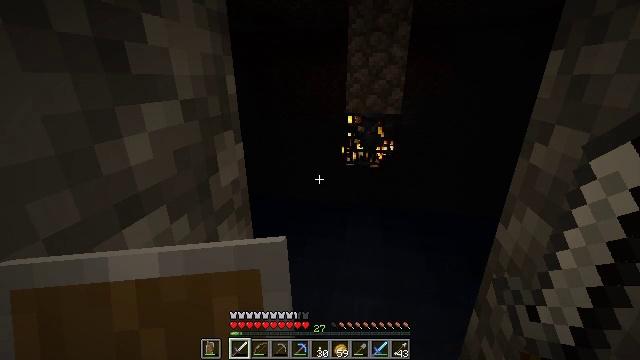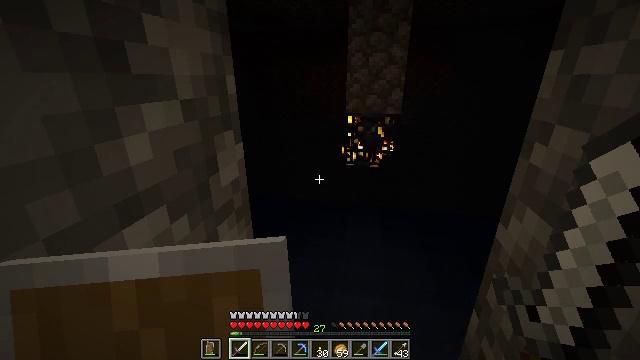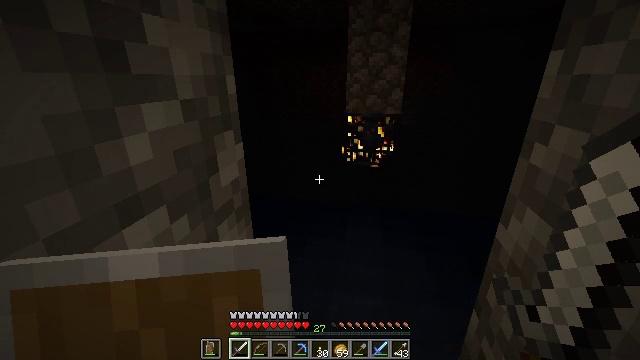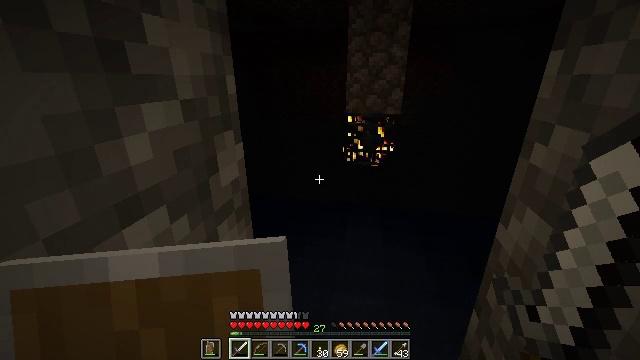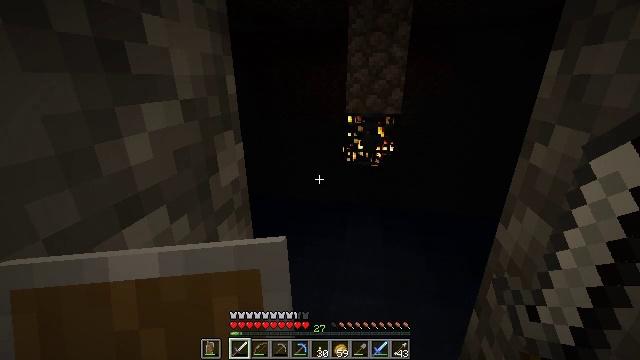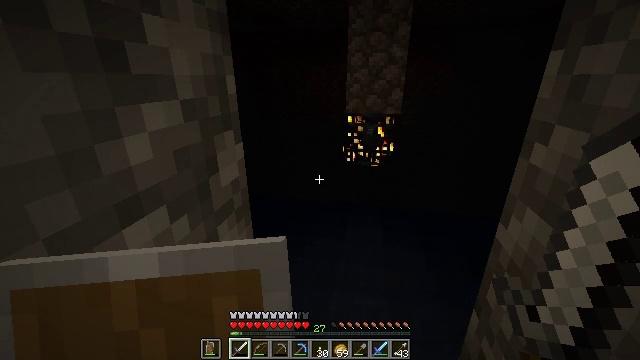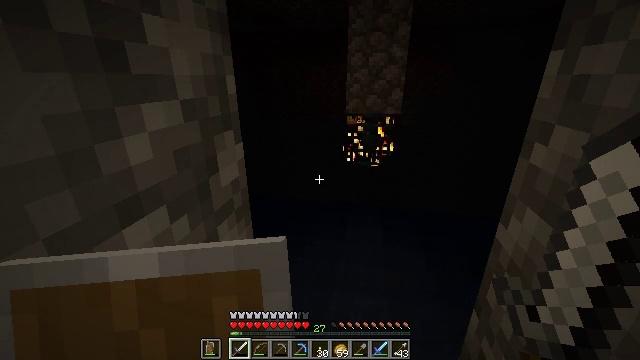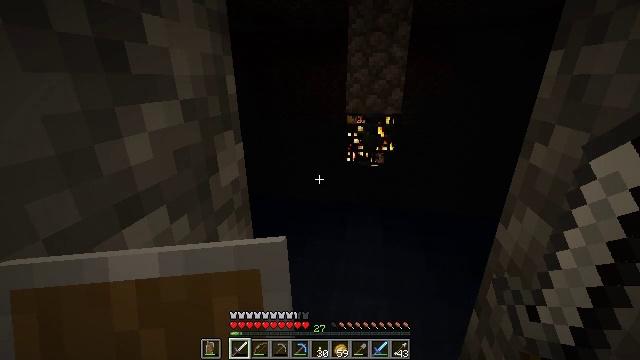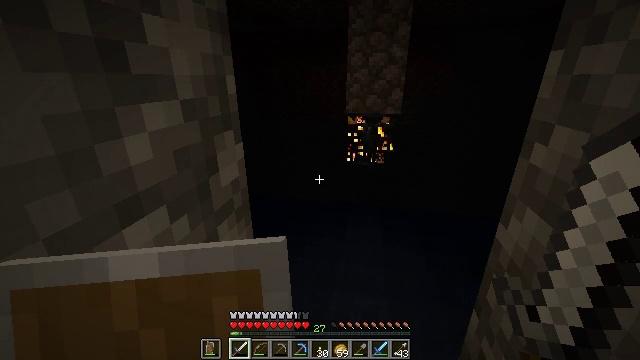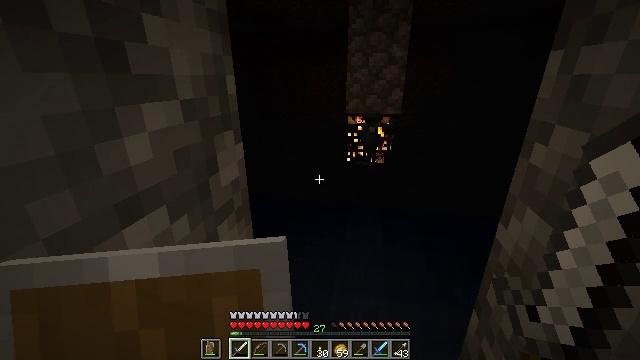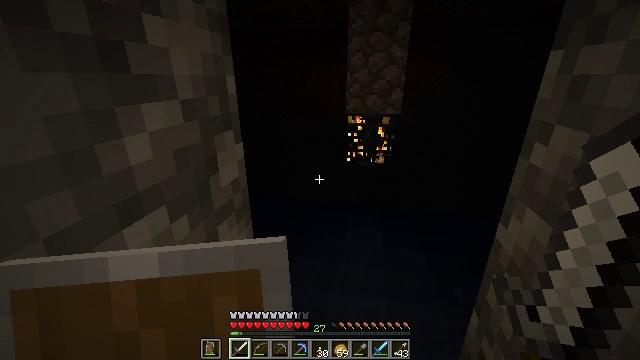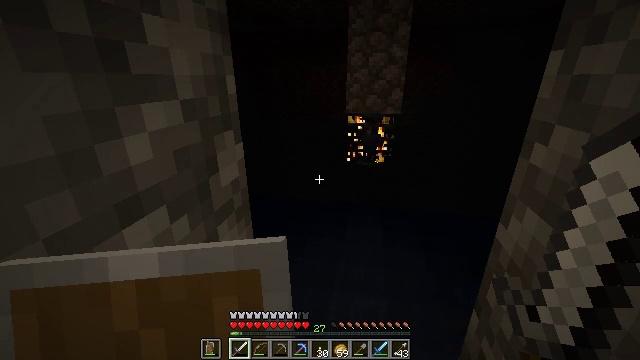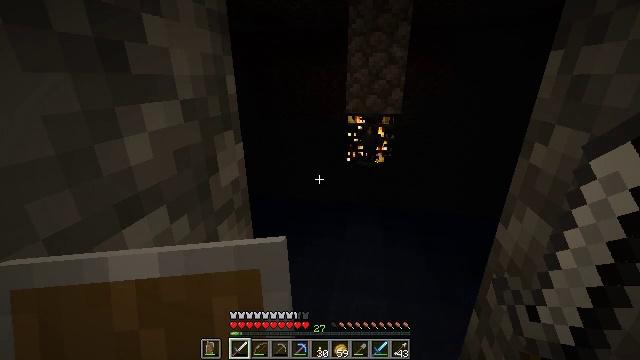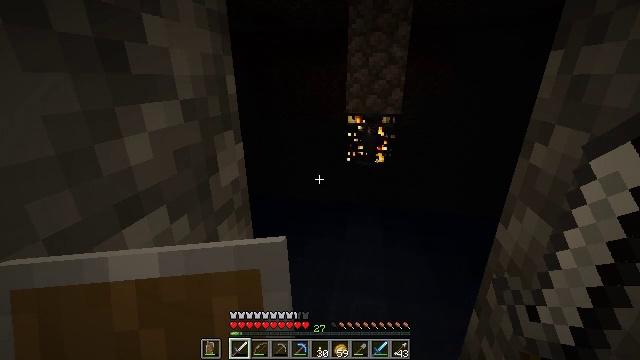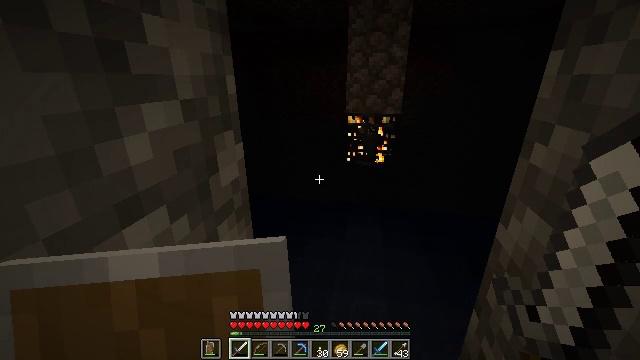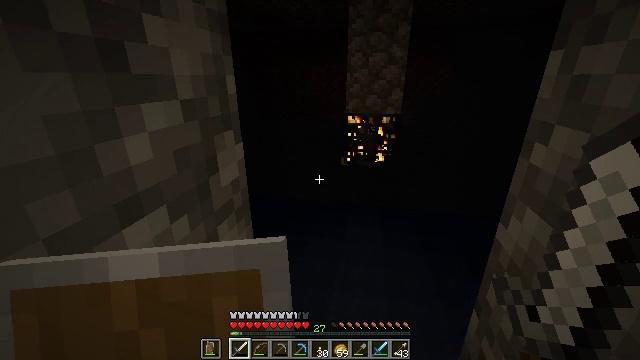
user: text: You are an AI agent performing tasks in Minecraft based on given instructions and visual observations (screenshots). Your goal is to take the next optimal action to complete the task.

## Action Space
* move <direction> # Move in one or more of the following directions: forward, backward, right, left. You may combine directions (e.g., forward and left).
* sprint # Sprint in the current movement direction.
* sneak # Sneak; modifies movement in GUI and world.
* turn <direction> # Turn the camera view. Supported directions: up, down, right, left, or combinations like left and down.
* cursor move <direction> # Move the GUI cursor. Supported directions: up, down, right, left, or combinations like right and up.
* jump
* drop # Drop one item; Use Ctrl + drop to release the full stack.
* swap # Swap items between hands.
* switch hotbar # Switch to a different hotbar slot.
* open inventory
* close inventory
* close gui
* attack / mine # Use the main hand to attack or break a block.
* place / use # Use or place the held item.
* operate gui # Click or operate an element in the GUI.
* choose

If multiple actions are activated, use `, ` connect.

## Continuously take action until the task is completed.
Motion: motion action
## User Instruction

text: Remove an iron sword from the inventory.
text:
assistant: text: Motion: no_op
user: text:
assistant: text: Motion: no_op
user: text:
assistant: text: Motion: no_op
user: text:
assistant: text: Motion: no_op
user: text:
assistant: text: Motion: no_op
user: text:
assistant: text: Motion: no_op
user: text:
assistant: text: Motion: no_op
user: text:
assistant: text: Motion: no_op
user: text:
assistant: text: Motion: no_op
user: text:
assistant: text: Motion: no_op
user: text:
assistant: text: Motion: no_op
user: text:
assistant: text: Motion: no_op
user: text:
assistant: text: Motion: no_op
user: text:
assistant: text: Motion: no_op
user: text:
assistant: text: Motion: no_op
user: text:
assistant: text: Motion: no_op
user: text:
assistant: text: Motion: no_op
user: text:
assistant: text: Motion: no_op
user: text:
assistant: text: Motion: no_op
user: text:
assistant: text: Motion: no_op
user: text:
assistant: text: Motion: no_op
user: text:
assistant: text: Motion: no_op
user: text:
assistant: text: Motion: no_op
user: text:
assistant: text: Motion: no_op
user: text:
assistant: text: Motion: no_op
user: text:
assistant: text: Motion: no_op
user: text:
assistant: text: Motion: no_op
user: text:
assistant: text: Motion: no_op
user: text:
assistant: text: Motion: no_op
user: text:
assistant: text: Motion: no_op